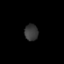
Tissue: prostate
Cell type: Fibroblasts
Senescence score: 0.8319
Nuclear area (px): 219
Mean DAPI intensity: 56.096